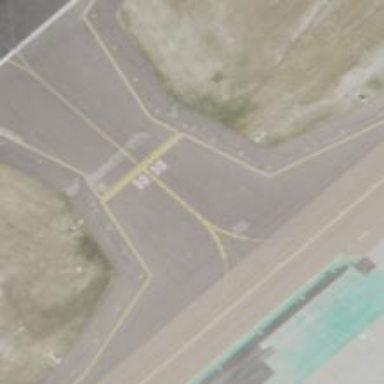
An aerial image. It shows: View of taxiway at the airport.